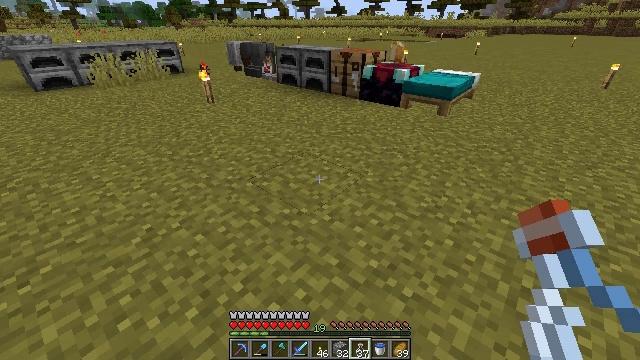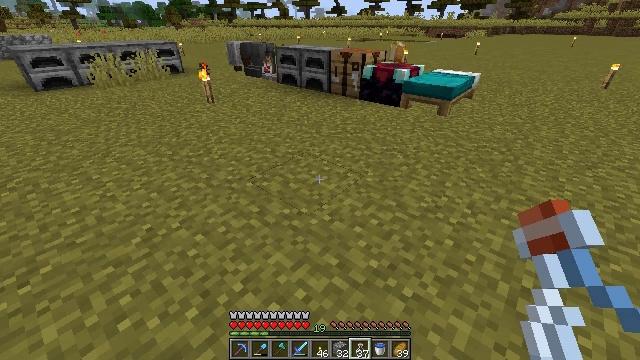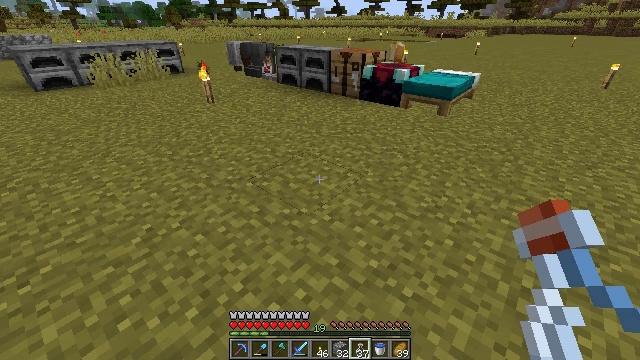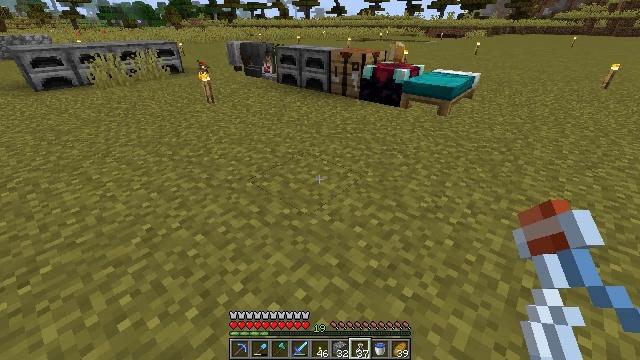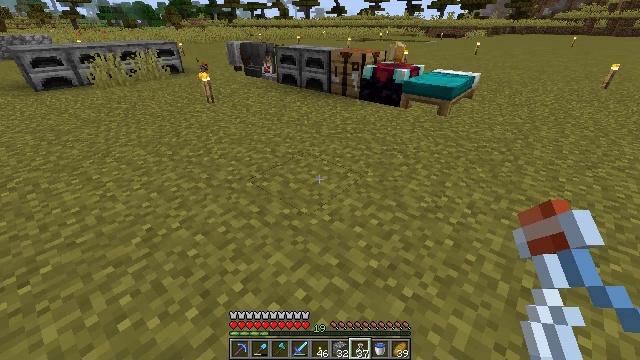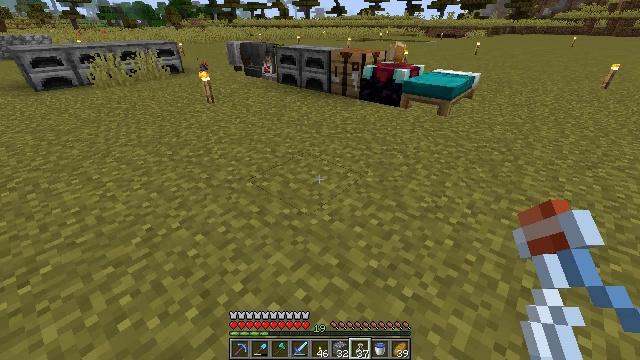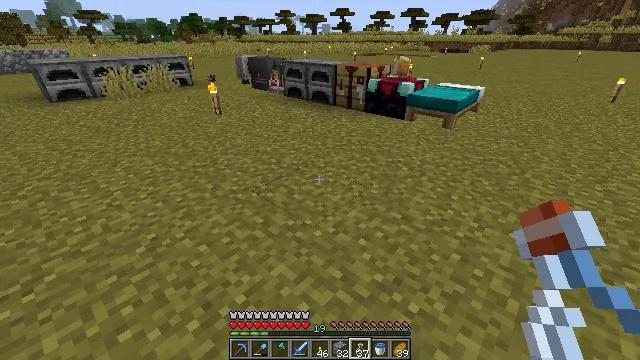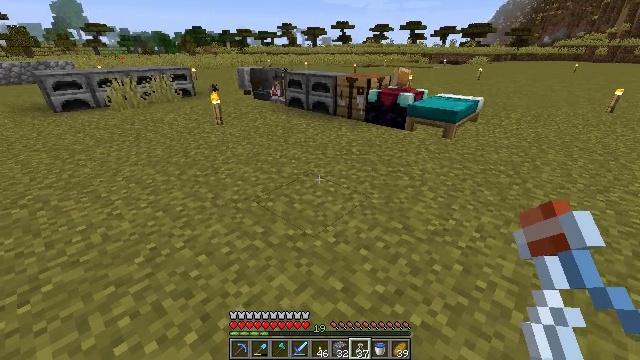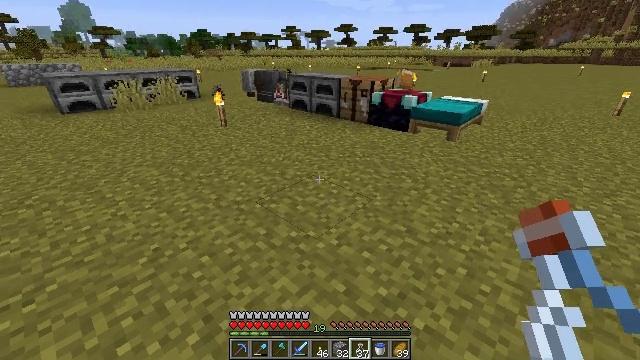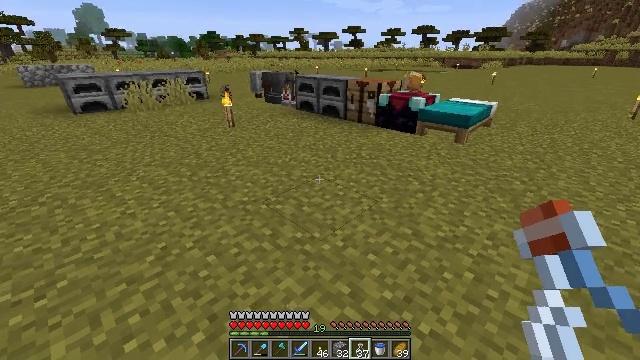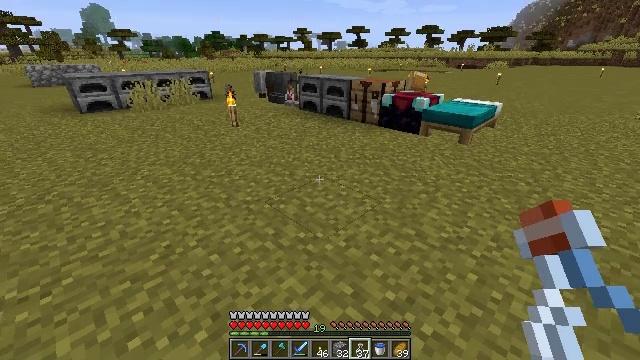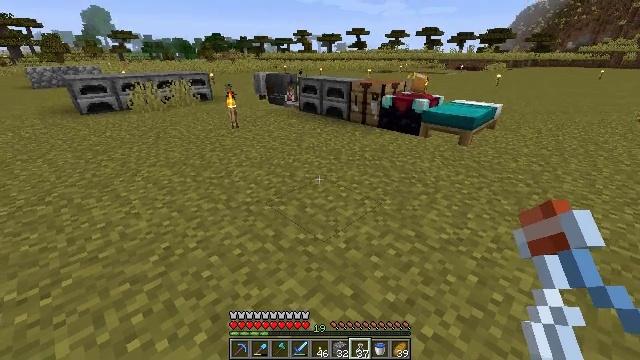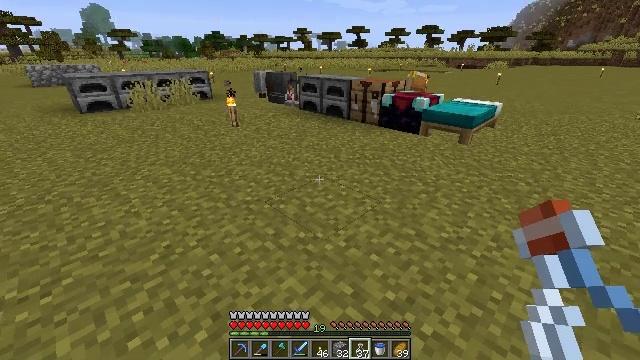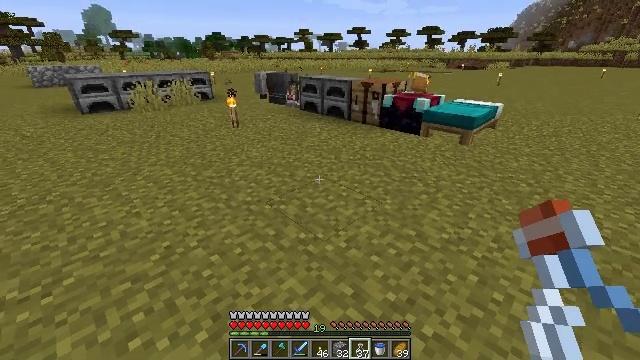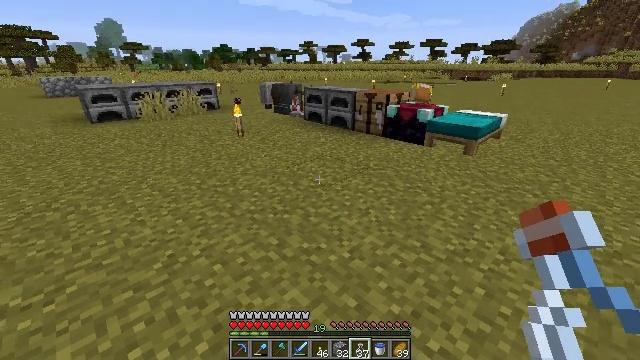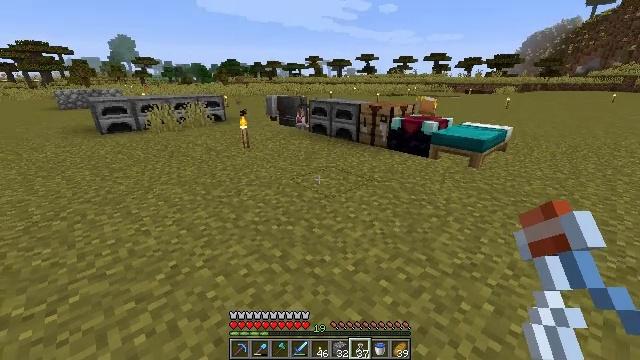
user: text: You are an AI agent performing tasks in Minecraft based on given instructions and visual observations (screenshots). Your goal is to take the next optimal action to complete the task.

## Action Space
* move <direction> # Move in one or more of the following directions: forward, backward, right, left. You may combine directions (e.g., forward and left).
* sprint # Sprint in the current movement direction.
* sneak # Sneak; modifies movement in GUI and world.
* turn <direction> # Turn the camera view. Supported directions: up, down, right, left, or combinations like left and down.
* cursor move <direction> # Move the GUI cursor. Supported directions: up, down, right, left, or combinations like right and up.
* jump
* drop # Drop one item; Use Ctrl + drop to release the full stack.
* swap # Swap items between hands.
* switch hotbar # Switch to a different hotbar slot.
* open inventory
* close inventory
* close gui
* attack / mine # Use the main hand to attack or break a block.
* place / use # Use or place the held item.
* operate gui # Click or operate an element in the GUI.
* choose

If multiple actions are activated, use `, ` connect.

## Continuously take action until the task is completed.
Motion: motion action
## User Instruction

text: Drop a glass bottle.
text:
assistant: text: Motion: no_op
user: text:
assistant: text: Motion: no_op
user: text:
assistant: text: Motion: no_op
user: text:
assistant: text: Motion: no_op
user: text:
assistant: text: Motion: no_op
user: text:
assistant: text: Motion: turn left and up
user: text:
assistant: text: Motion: turn up
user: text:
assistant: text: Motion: no_op
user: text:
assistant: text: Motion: turn left
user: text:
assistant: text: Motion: no_op
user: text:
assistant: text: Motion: no_op
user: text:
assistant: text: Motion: no_op
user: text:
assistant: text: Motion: no_op
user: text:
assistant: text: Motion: turn up
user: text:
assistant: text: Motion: turn left and up
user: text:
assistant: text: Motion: turn up
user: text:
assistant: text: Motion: no_op
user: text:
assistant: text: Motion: turn down
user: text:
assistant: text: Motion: no_op
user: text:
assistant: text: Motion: no_op
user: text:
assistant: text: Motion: turn right
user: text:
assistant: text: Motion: turn right
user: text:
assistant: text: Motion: no_op
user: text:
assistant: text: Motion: no_op
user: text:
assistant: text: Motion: no_op
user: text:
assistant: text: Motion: no_op
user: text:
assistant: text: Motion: no_op
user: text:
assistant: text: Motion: no_op
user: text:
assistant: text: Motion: no_op
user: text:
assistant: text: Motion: turn left